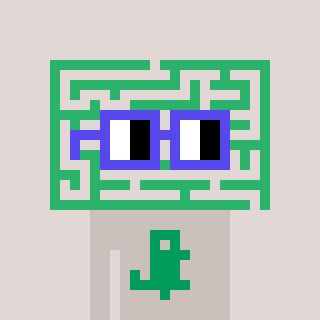
a pixel art character with square blue glasses, a maze-shaped head and a foggrey-colored body on a warm background